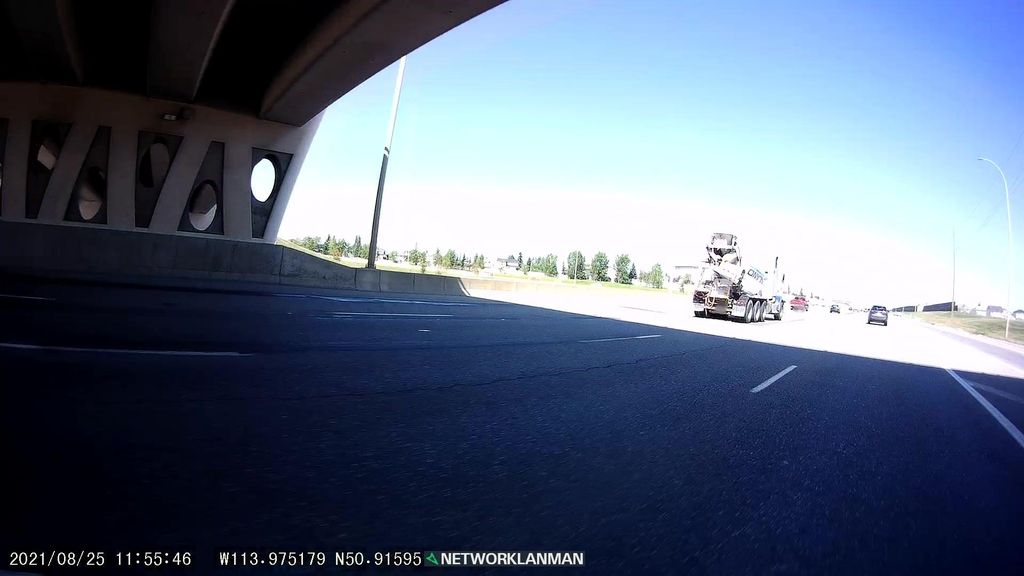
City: calgary